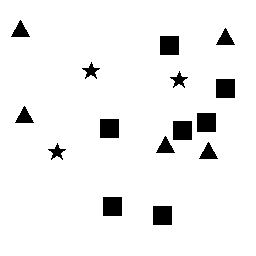
Squares: 7
Triangles: 5
Stars: 3
Total shapes: 15